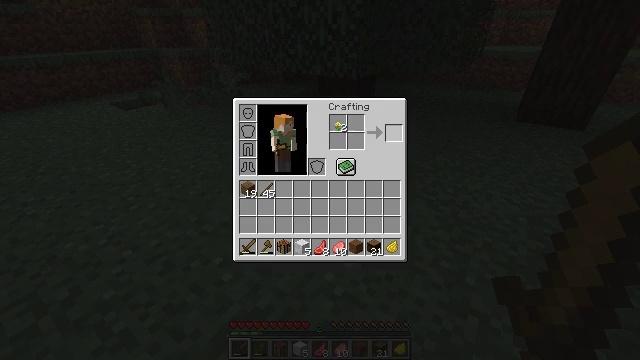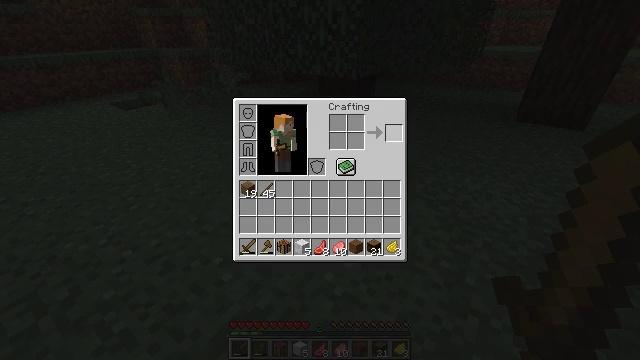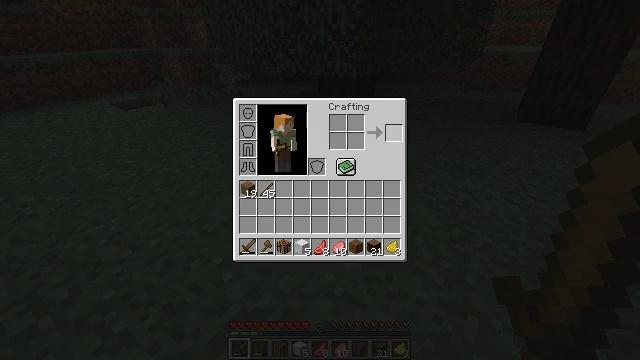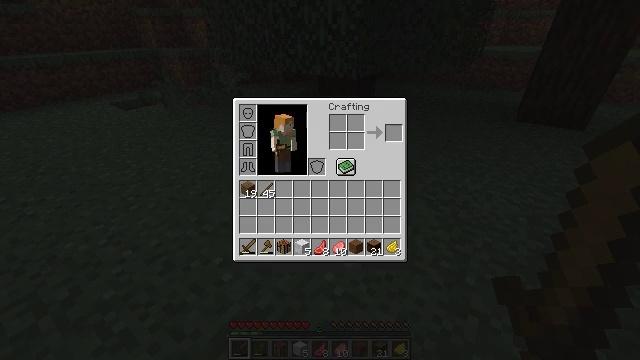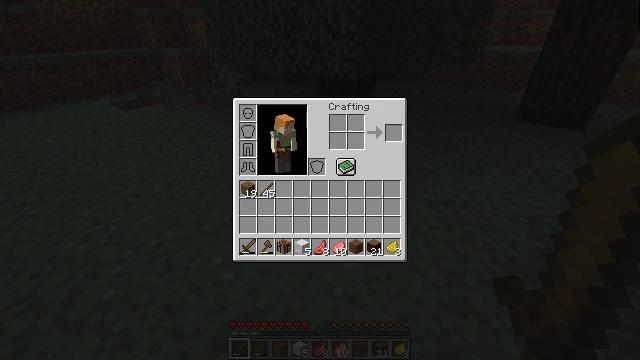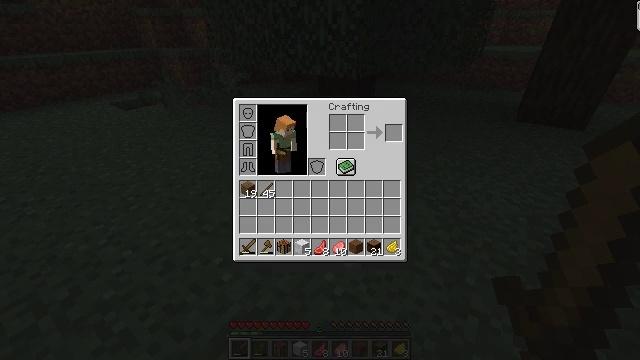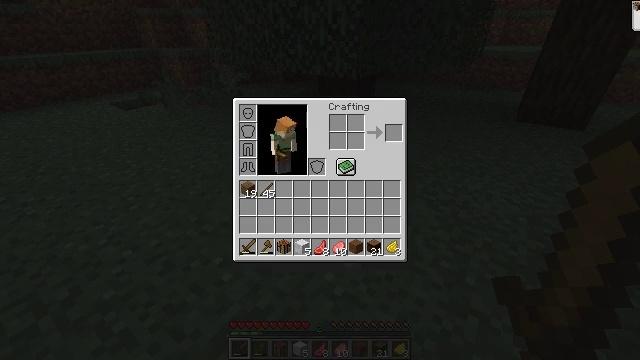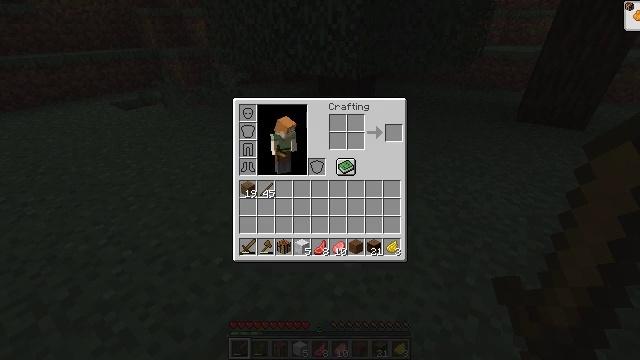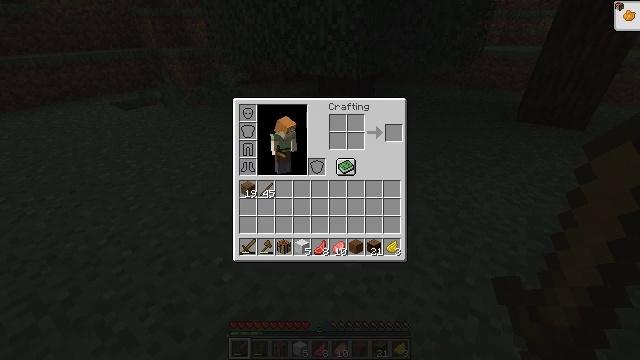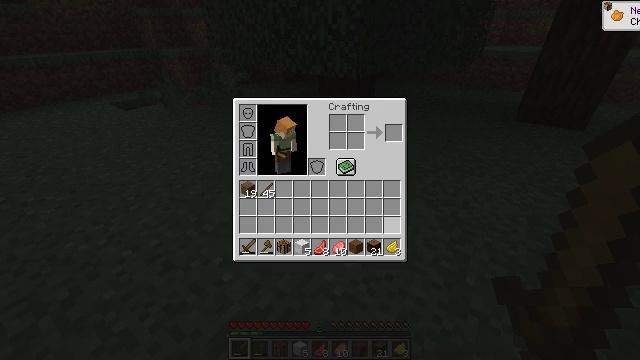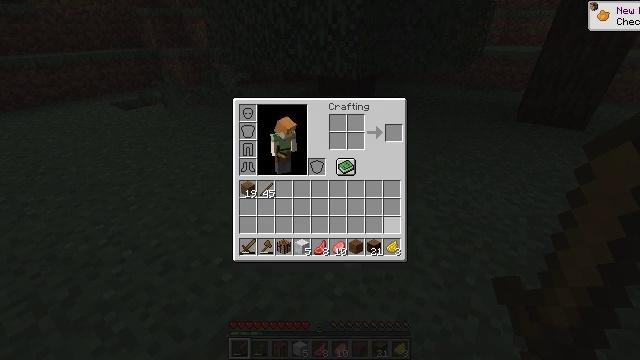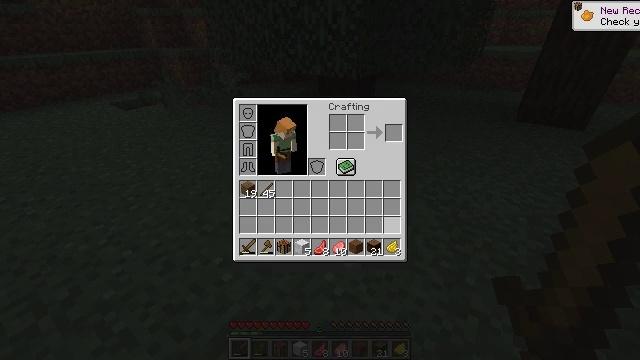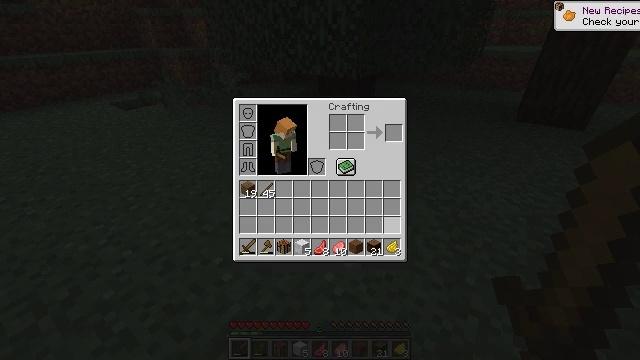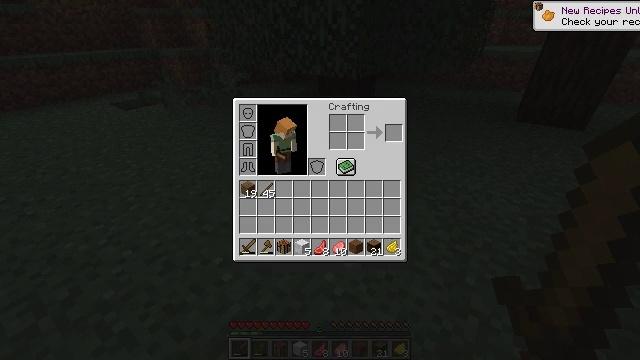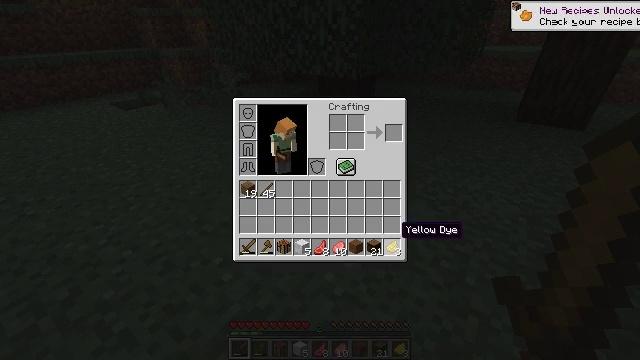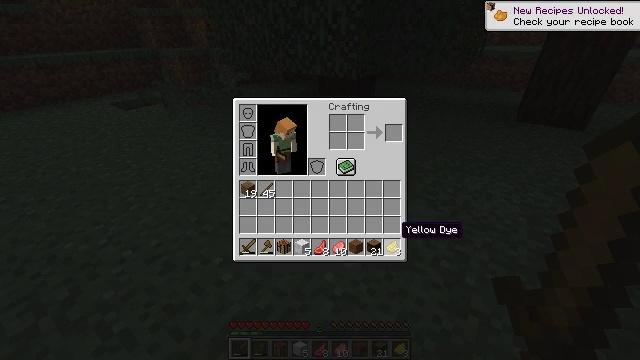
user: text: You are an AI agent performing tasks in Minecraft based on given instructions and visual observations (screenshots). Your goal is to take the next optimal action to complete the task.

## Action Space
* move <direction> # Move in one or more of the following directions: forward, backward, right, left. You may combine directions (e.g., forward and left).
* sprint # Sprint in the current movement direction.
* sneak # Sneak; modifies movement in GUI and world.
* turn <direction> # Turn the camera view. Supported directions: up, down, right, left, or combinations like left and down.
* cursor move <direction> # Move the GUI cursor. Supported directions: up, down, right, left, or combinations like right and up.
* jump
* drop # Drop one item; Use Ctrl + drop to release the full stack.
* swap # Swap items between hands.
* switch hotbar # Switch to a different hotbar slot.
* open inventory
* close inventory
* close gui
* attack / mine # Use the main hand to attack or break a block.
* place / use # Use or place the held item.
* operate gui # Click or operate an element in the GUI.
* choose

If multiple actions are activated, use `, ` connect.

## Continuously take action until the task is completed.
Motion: motion action
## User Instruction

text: Get yellow wool using yellow dye and white wool in the crafting grid.
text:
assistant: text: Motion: open gui
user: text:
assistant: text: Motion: no_op
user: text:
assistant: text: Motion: cursor move down
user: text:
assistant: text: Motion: cursor move right and down
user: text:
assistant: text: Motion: cursor move down
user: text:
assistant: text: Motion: no_op
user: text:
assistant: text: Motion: no_op
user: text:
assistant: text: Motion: cursor move down
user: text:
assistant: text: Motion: cursor move down
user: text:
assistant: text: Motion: no_op
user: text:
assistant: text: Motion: no_op
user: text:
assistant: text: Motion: no_op
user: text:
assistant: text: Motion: no_op
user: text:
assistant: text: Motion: no_op
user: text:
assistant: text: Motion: no_op
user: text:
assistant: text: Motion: no_op
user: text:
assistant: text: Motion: no_op
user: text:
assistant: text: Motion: no_op
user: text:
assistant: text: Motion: no_op
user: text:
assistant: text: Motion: operate gui
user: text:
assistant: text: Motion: operate gui
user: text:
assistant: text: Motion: no_op
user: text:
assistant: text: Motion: cursor move up
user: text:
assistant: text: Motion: cursor move left and up
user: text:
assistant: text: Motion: cursor move left and up
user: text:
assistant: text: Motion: cursor move up
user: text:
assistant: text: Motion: no_op
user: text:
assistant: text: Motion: no_op
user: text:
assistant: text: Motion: no_op
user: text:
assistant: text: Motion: no_op